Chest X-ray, AP view. Patient: 48 years old, sex F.
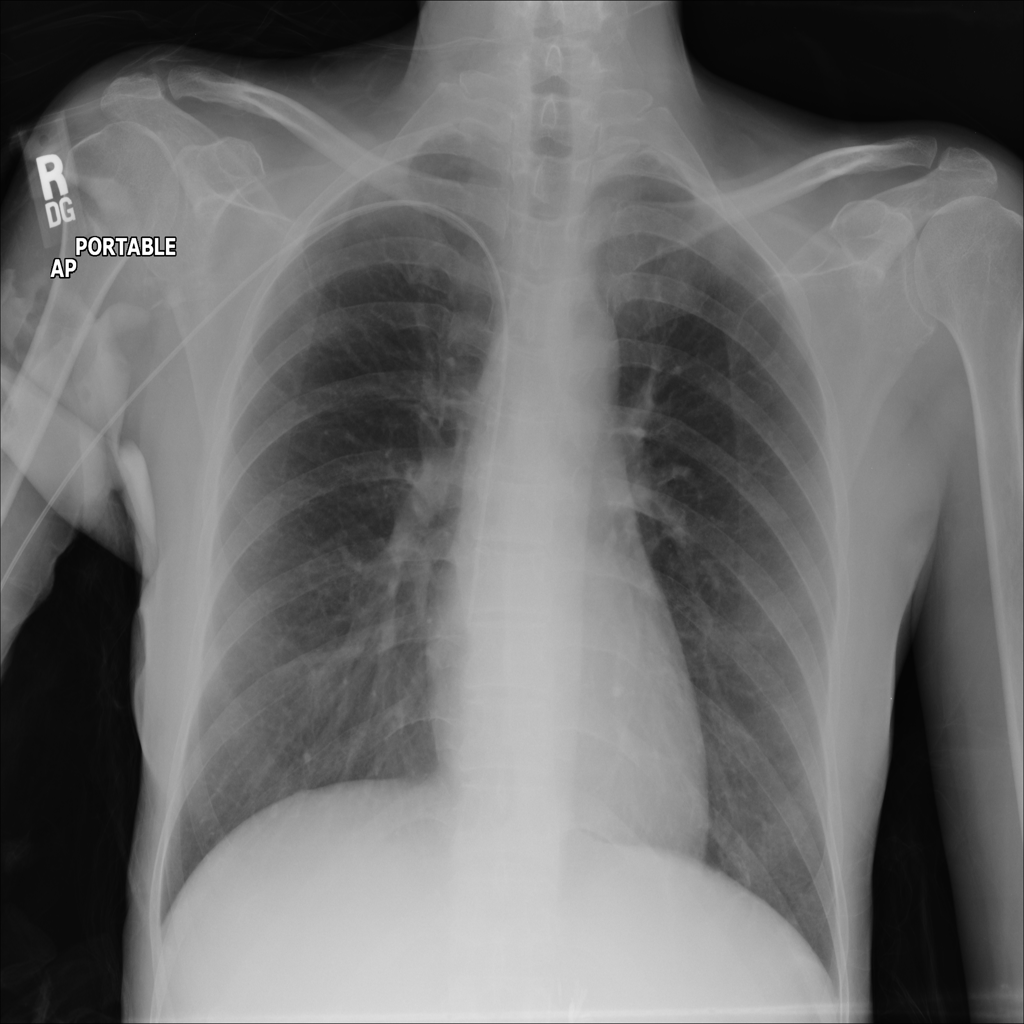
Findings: No Finding